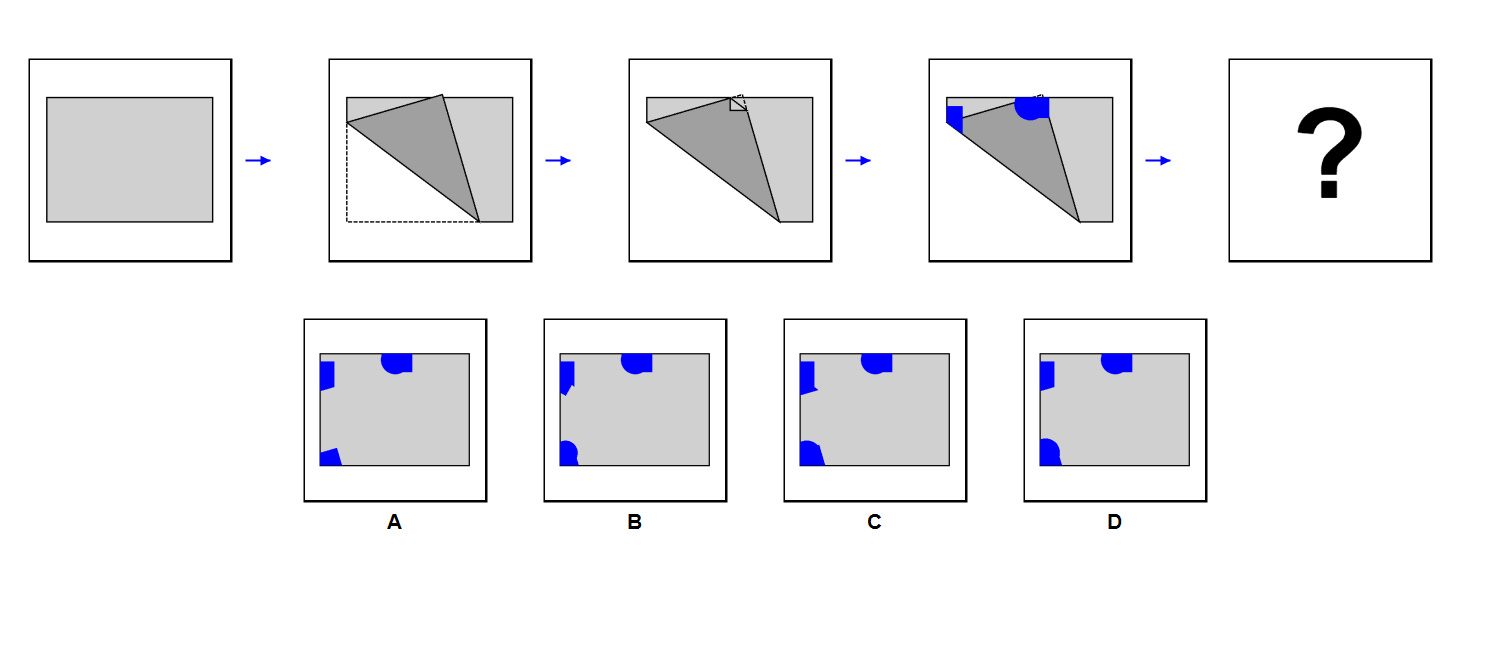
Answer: D